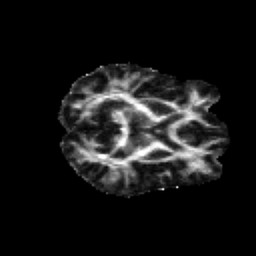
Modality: FA
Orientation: axial
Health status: healthy
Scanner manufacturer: siemens
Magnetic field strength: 3 T
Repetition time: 12 s
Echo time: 0.092 s